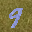
Label: 9